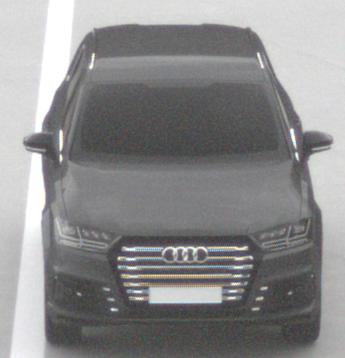
Make: Audi
Model: SQ7
Detailed model: -
Model produced from: 2016
Model produced until: 2018
Doors: 5
Color: gray
Road condition: dry road
Daytime: midday
Contrast: low contrast